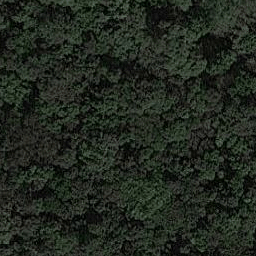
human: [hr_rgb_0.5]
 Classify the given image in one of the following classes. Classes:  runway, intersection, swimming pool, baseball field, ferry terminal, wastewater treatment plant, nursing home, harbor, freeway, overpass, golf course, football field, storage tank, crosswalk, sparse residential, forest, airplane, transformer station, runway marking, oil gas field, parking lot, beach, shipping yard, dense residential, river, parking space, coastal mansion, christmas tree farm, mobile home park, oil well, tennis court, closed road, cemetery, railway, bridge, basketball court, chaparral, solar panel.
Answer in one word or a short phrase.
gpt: forest